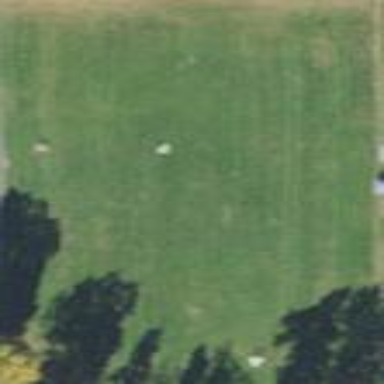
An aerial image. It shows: Lacrosse pitch for leisure sports activities.